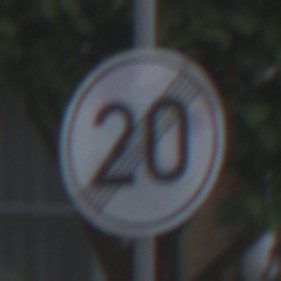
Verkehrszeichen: EndeGeschwindigkeit20
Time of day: MorningAfternoon
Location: Outdoor (Urban)
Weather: Overcast
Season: NotSpecified
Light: Natural